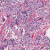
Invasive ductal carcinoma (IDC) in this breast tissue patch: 1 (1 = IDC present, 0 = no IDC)